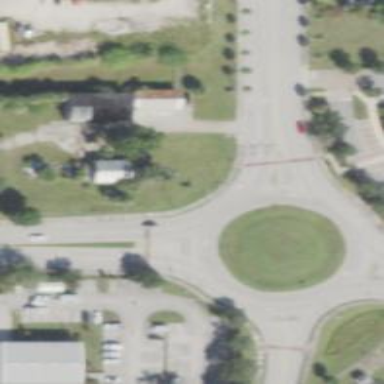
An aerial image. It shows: Secondary road around roundabout.